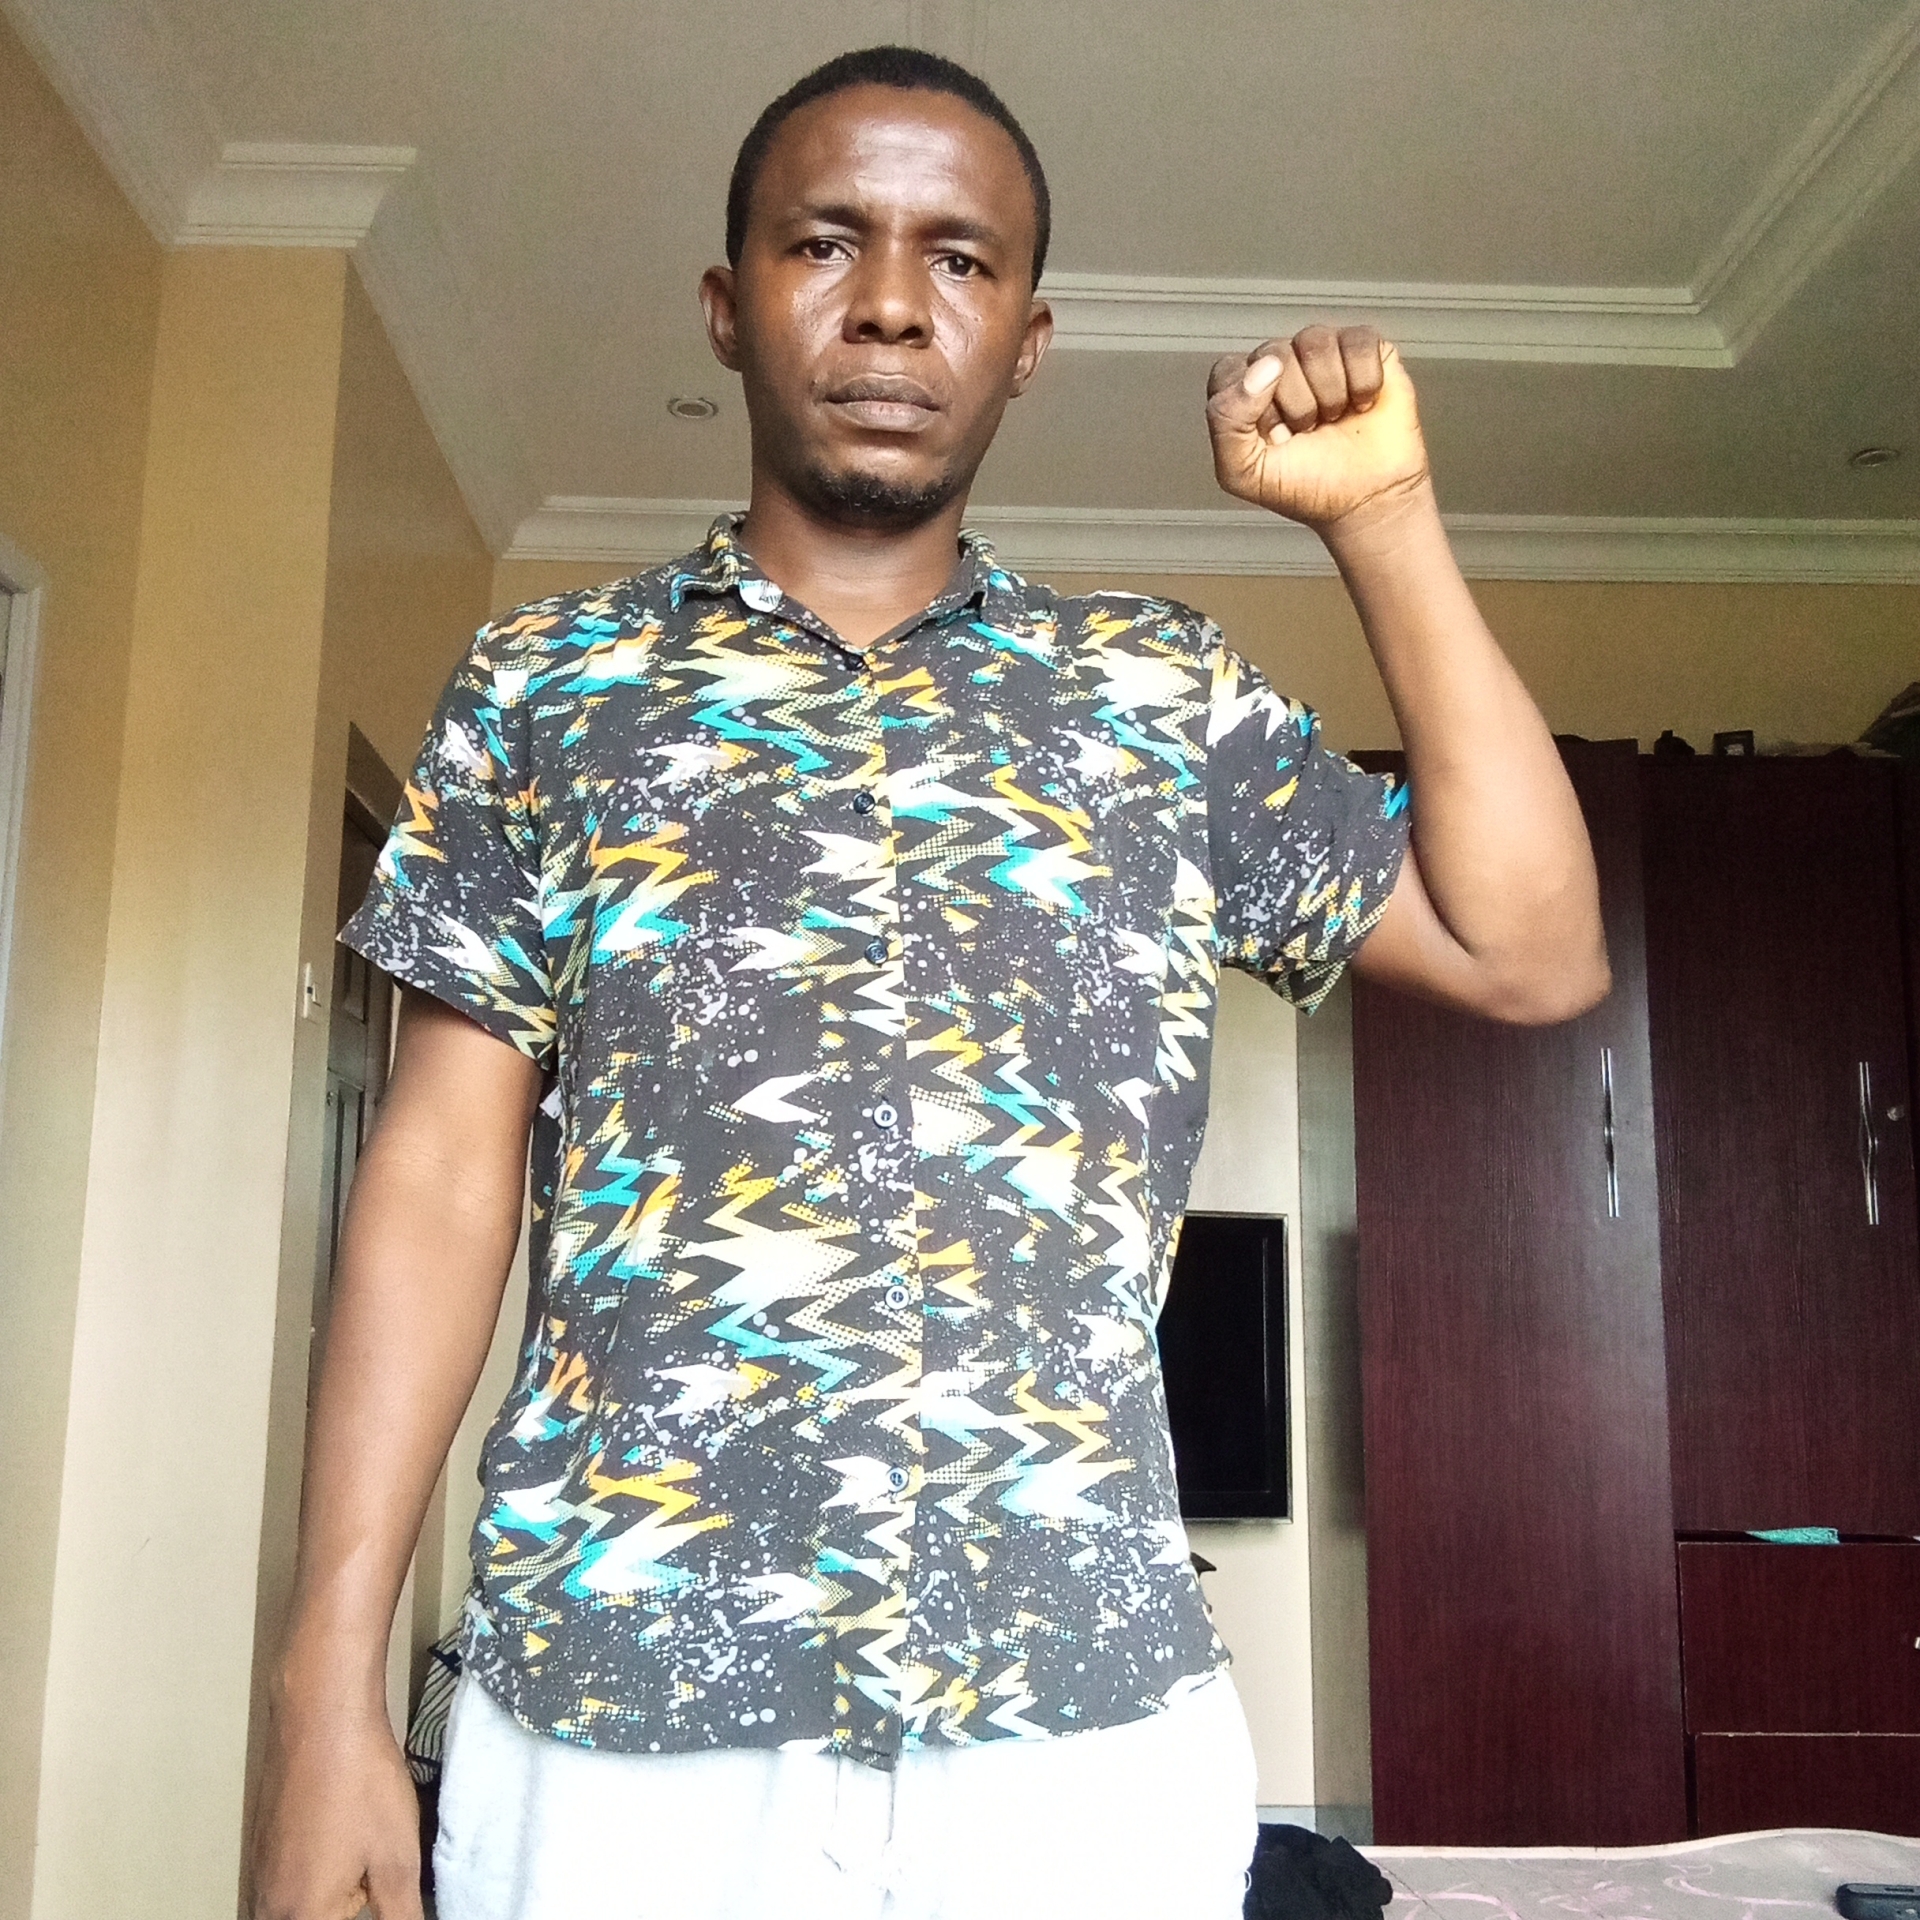
Label: noise